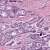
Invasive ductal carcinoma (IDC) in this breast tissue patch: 1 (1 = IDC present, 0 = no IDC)